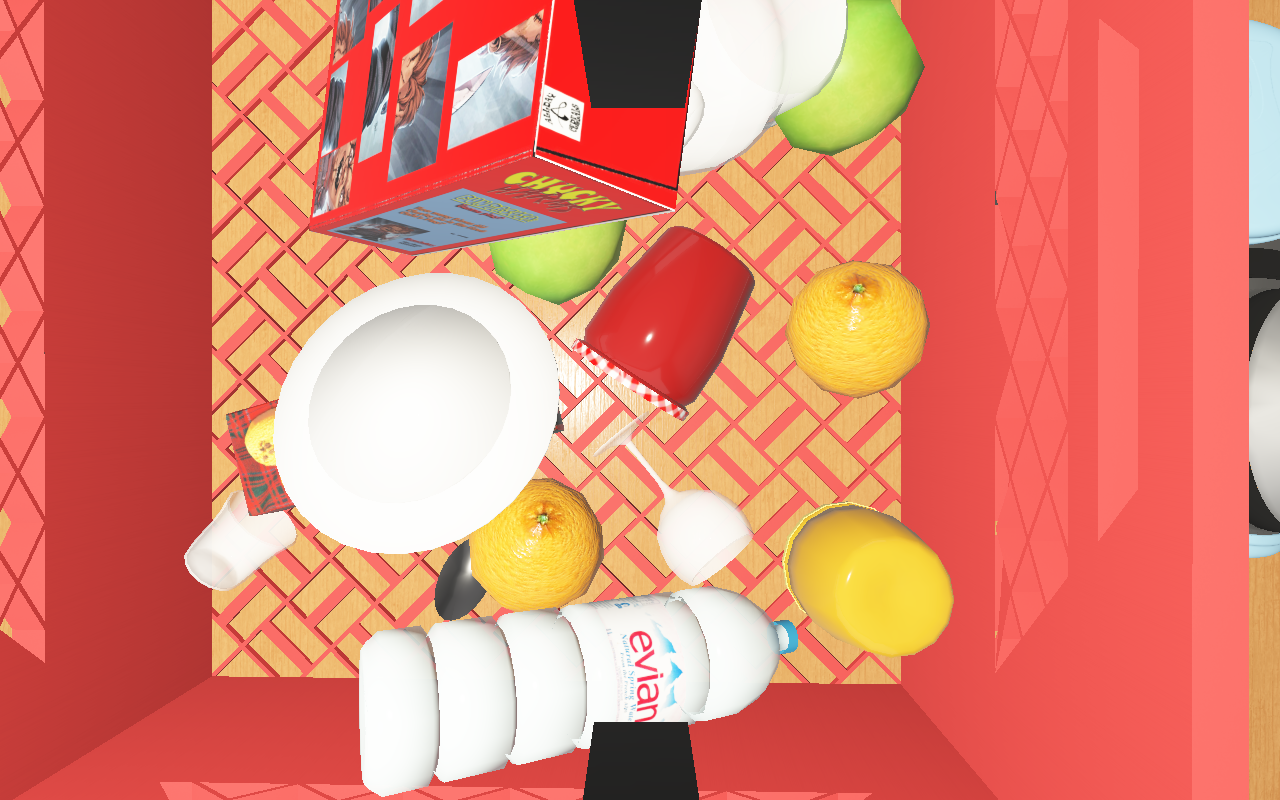
Objects in the scene:
carafe
water bottle
apple
apple
orange
orange
spoon
plate
glass
wineglass
jam jar
biscuit box